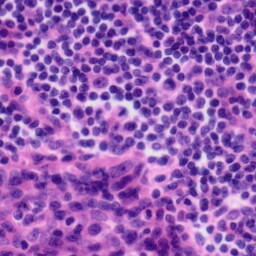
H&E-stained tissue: Tonsil